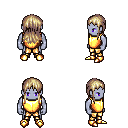
a pixel art fantasy rpg character, male body template, dark elf, purple skin, gold chest armor, gold greaves, white blonde unkempt hairstyle, gold boots, four views (front, back, left, right), 2x2 character sprite sheet, small pixel art, hard edges, no anti-aliasing